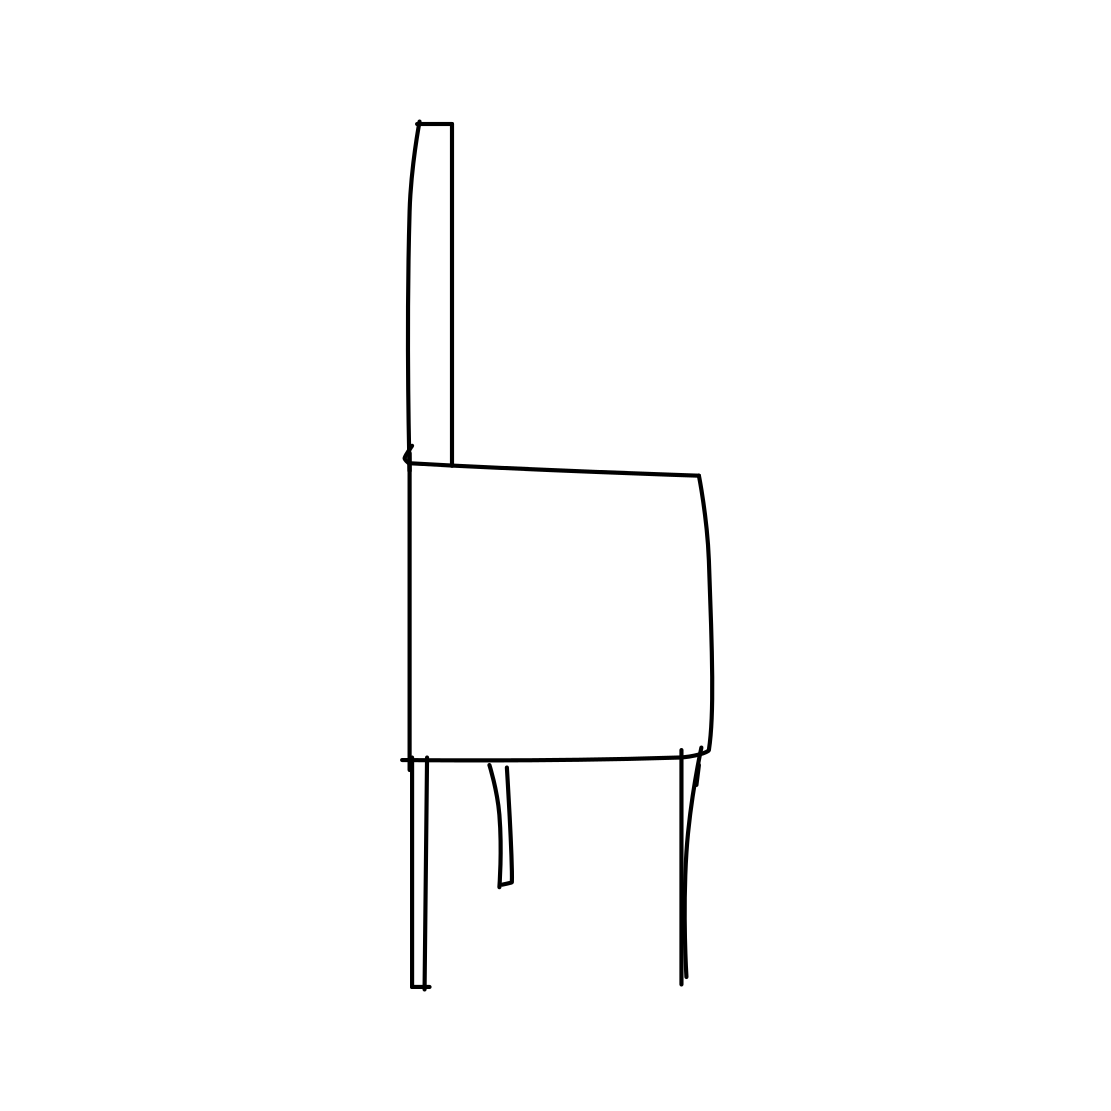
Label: chair